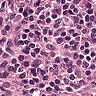
Metastatic tissue present: no